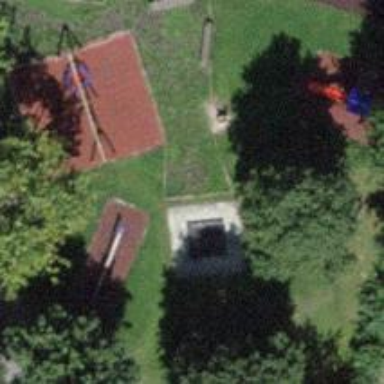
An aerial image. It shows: Sandpit playground.